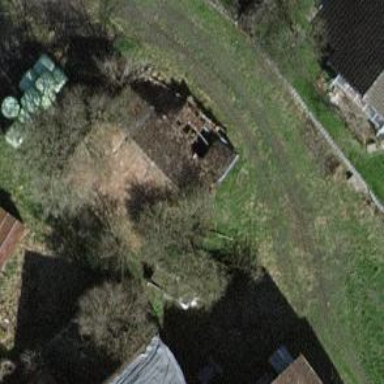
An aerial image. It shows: Shed.